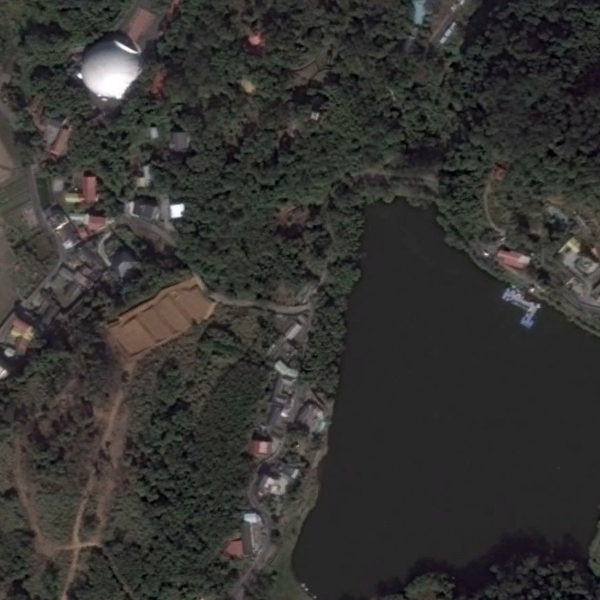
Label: Resort